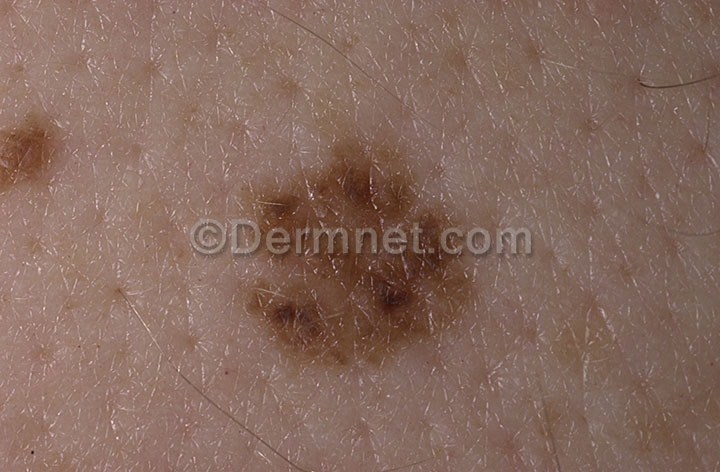
Disease: Melanoma Skin Cancer Nevi and Moles